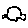
Label: car